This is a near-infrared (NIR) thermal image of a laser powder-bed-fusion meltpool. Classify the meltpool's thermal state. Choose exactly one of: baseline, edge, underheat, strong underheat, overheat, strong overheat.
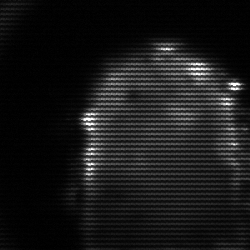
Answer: baseline